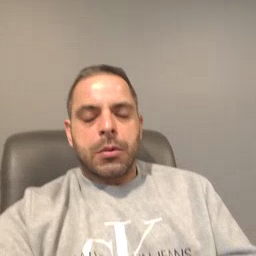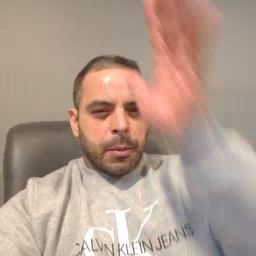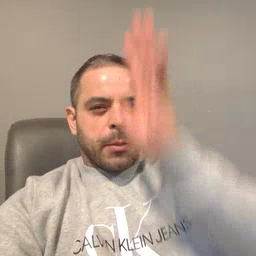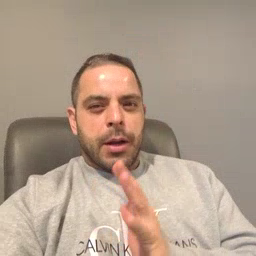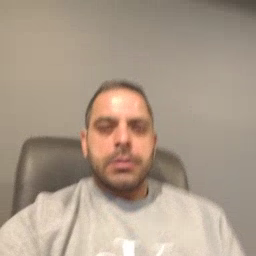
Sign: man